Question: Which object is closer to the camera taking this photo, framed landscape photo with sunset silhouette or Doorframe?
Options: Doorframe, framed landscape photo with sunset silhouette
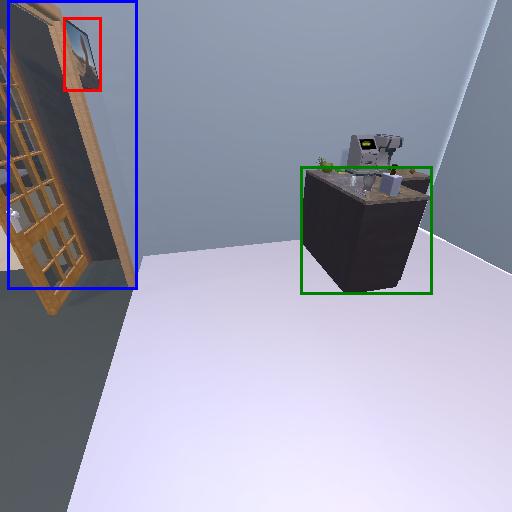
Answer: Doorframe